Question: I've got a search page at the moment which will load a list of results for a web-service, but when I return to the search page I would like to '' (e.g. 'resto italian') and then display that entry and previous entries into a table view below, like in my following image:

My plan was to use property list serialization - if there isn't already a list, create a property list called history.plist, and populate it with each search term that is made, and display the nearest ten in the table view like above.
'''
// should create history.plist
- (NSString *)dataFilePath {
NSArray *paths = NSSearchPathForDirectoriesInDomains(NSDocumentationDirectory, NSUserDomainMask, YES);
NSString *documentsDirectory = [paths objectAtIndex:0];
return [documentsDirectory stringByAppendingString:@"history.plist"];
}
/* This is the action for when 'search' is clicked - calls the method above to create
a new plist if it's not already created.
I then try to display the contents of the of the file in the textfield itself
(for testing purposes) but it's not saving/displaying properly at the moment. */
- (IBAction)saveHistory:(id)sender {
NSString *filePath = [self dataFilePath];
if([[NSFileManager defaultManager] fileExistsAtPath:filePath])
{
NSArray *array = [[NSArray alloc] initWithContentsOfFile:filePath];
for (int i = 0; i < (sizeof(array)); i++) {
UITextField *theField = self.searchHistory;
theField.text = [NSString stringWithFormat:@"%@", array];
}
}
UIApplication *app = [UIApplication sharedApplication];
[[NSNotificationCenter defaultCenter] addObserver:self selector:@selector(applicationWillResignActive:) name:UIApplicationWillResignActiveNotification object:app];
}
'''
Any links to tutorials attempting to do this, suggestions towards what I should do, or improvements to what I have would be greatly appreciated.
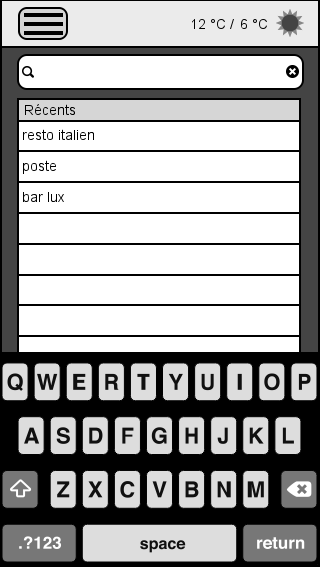
Answer: This should fix the problem:
'''
// This is inside viewDidLoad
UIApplication *myApp = [UIApplication sharedApplication];
[[NSNotificationCenter defaultCenter] addObserver:self
selector:@selector(applicationDidEnterBackground:)
name:UIApplicationDidEnterBackgroundNotification
object:myApp];
// This is inside my table view - where I'm loading the file data to display in table cells
NSString *myPath = [self dataFilePath];
BOOL fileExists = [[NSFileManager defaultManager] fileExistsAtPath:myPath];
if (fileExists) {
NSArray *values = [[NSArray alloc] initWithContentsOfFile:myPath];
for (int i = 0; i < values.count; i++) {
cell.historyDisplay.text = [NSString stringWithFormat:@"%@", [values objectAtIndex:i]];
}
}
// This is the file path for history.plist
- (NSString *)dataFilePath {
NSArray *path = NSSearchPathForDirectoriesInDomains(NSDocumentDirectory, NSUserDomainMask, YES);
return [[path objectAtIndex:0] stringByAppendingString:@"history.plist"];
}
// This is my search button - I want to save whatever was typed in the text field, into history.plist, to display in my tableview whenever a user goes to it.
- (IBAction)saveHistory:(id)sender {
NSMutableArray *values = [[NSMutableArray alloc]initWithContentsOfFile:[self dataFilePath]];
if(searchInputTextField.text.length > 0)
[values addObject:searchInputTextField.text];
[values writeToFile:[self dataFilePath] atomically:YES];
[leTableView reloadData];
}
'''